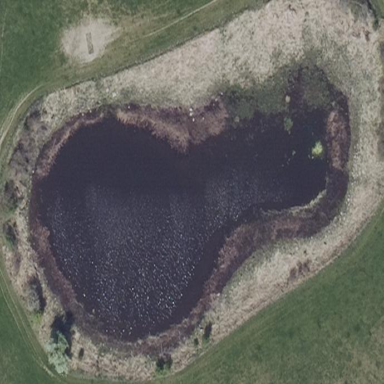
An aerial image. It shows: Peaceful pond surrounded by nature.